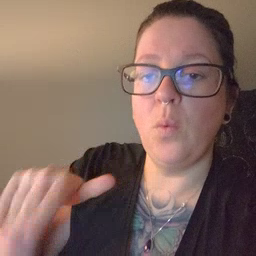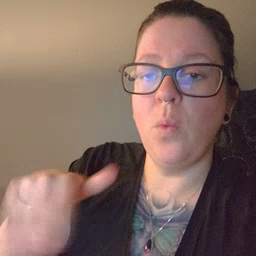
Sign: all